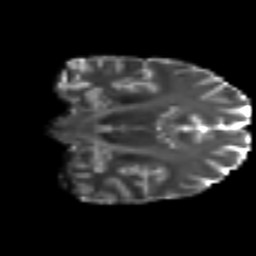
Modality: T2w
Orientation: coronal
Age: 24
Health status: ill
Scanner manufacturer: philips
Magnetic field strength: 3 T
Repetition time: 9 s
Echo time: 0.127 s